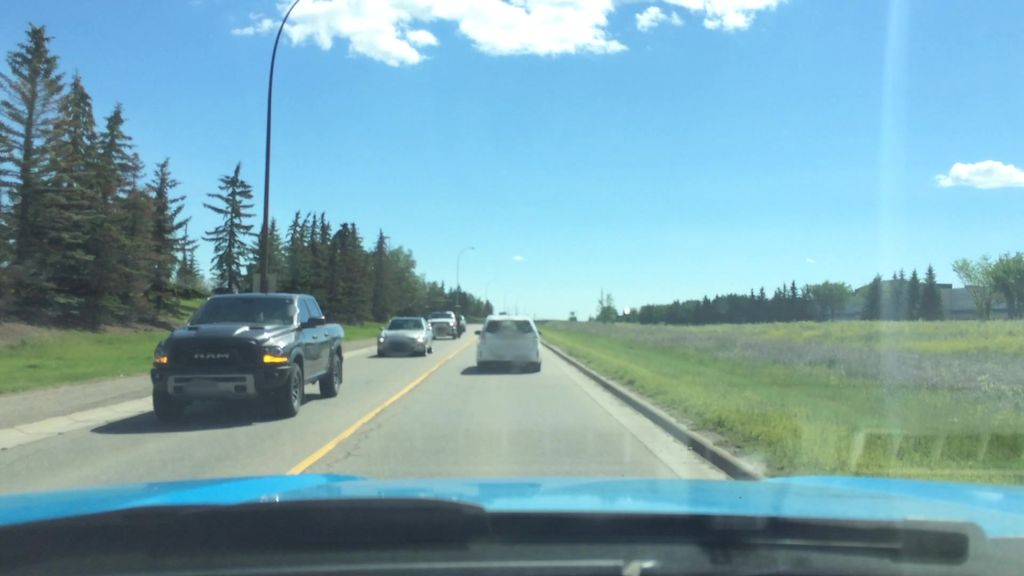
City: calgary